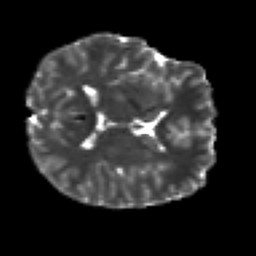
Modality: T2w
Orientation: axial
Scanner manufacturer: siemens
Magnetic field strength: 3 T
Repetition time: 7.8 s
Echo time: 0.09 s